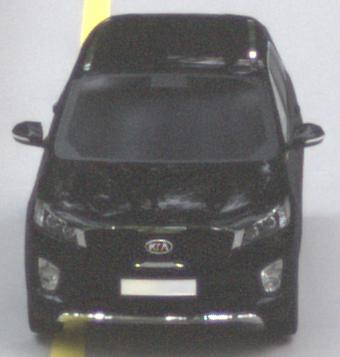
Make: KIA
Model: Sorento 2.2 CRDi
Detailed model: Sorento (UM)
Model produced from: 2015/03
Model produced until: 2017/10
Doors: 5
Color: black
Road condition: dry road
Daytime: sunrise or sunset
Contrast: medium contrast